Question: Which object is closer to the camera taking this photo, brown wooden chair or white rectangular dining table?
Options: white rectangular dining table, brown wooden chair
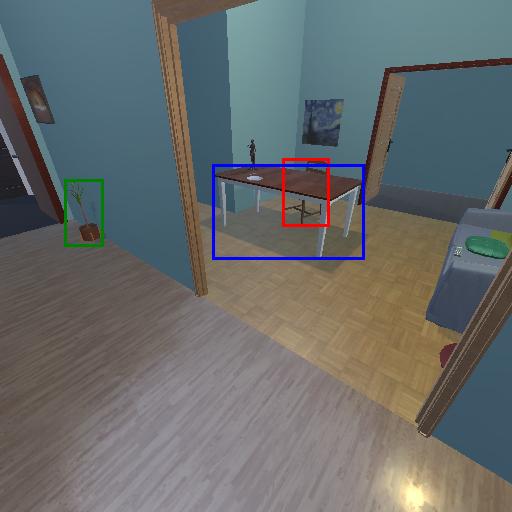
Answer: white rectangular dining table